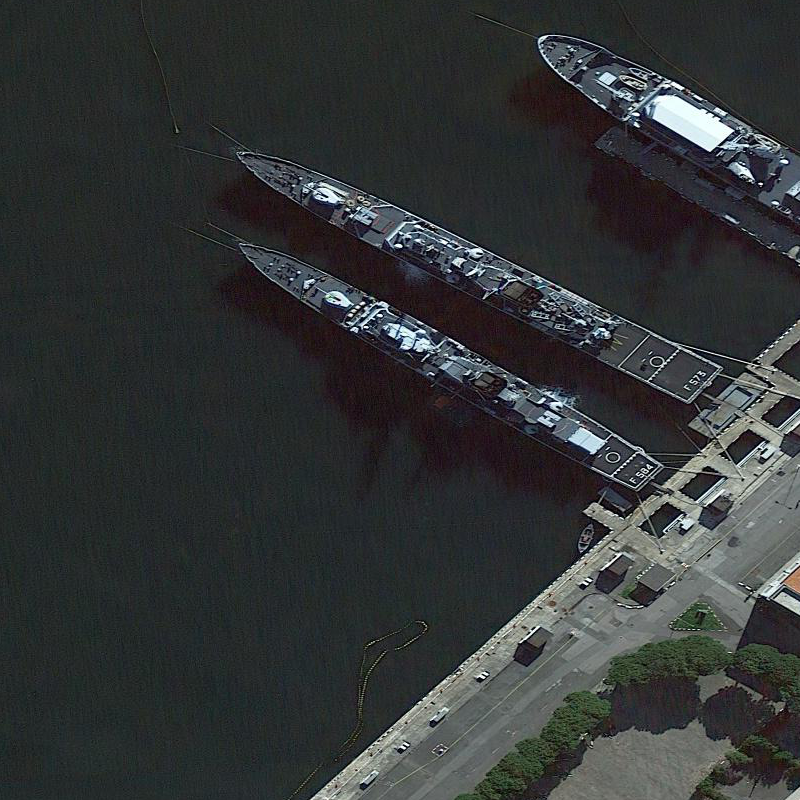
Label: cruiser